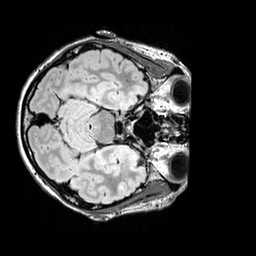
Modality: FLAIR
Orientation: axial
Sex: female
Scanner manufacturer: siemens
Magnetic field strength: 3 T
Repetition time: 5 s
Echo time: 0.395 s